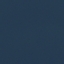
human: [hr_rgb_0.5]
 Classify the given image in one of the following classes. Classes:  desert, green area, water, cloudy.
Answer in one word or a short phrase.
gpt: water